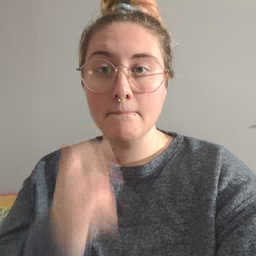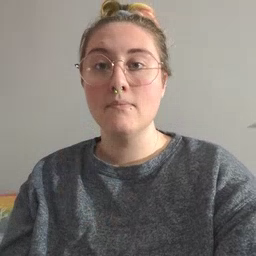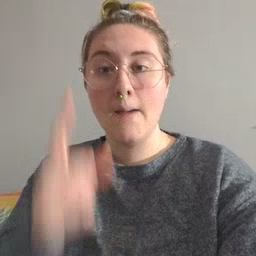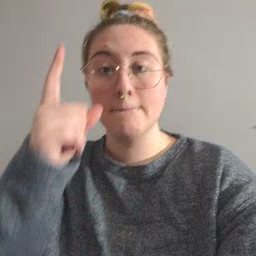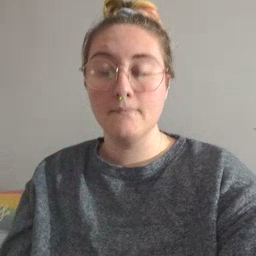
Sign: up